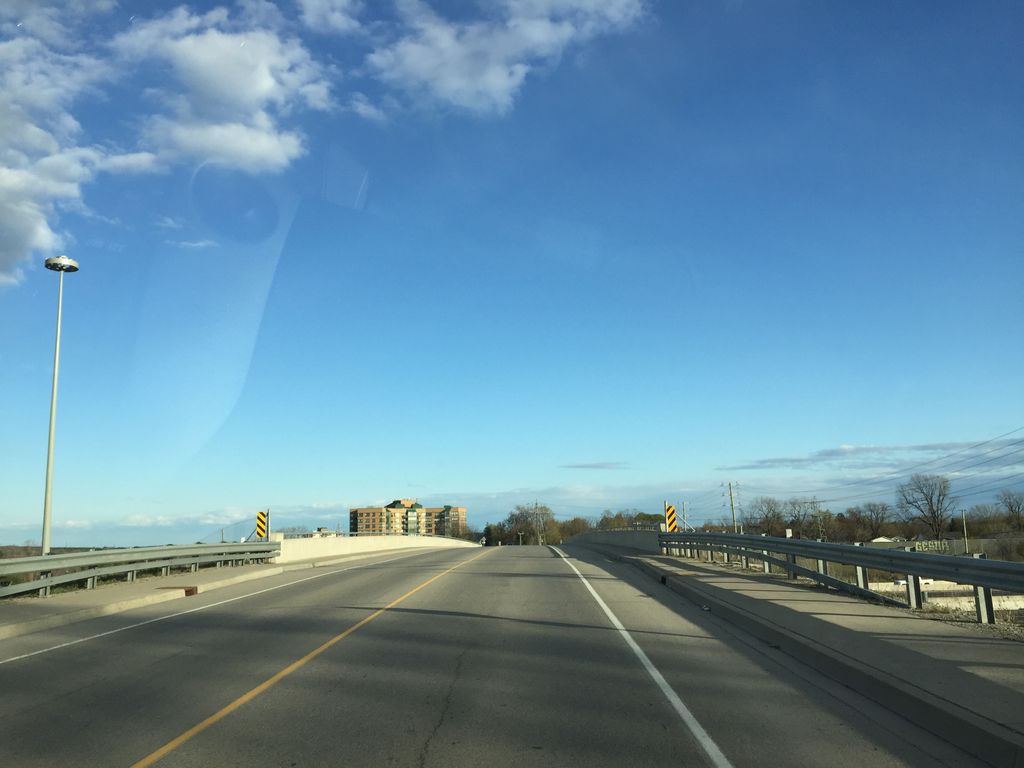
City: kitchener-waterloo